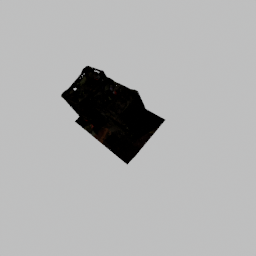
Label: tools